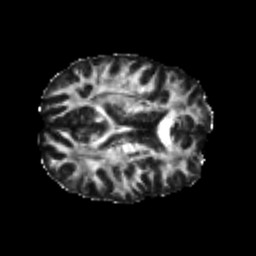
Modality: FA
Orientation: axial
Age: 20
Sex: male
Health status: healthy
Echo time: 0.074 s